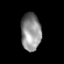
Tissue: prostate
Cell type: T cells
Senescence score: 0.7346
Nuclear area (px): 735
Mean DAPI intensity: 141.868